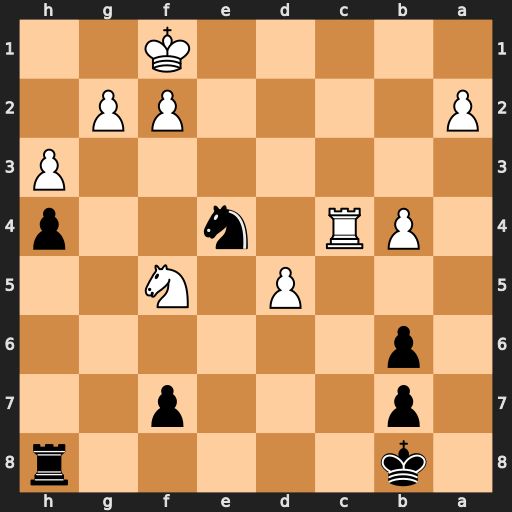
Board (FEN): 1k5r/1p3p2/1p6/3P1N2/1PR1n2p/7P/P4PP1/5K2
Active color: b
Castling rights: -
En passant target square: -
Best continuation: Nd2+ Ke2 Nxc4